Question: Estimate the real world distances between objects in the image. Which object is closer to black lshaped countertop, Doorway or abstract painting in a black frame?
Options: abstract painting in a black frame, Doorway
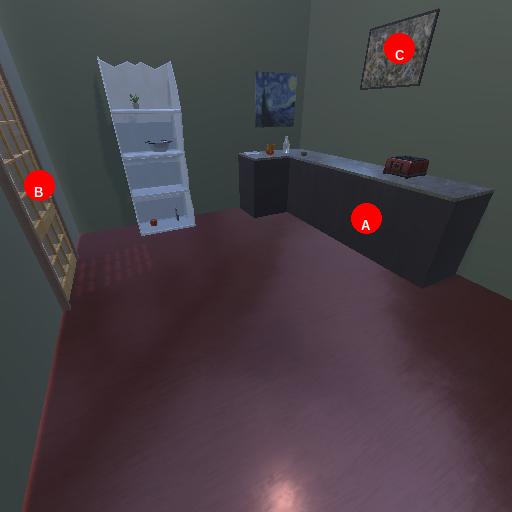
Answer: abstract painting in a black frame